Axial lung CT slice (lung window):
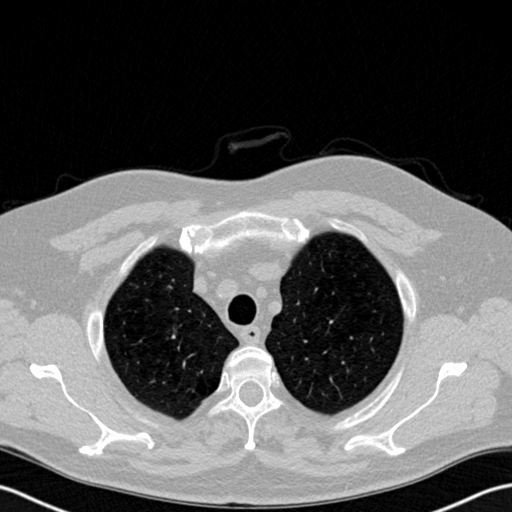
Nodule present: no